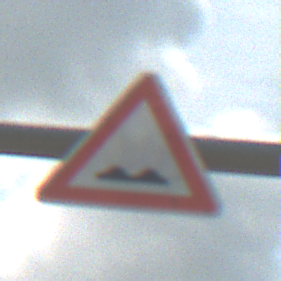
Verkehrszeichen: UnebeneFahrbahn
Umgebung: Outdoor, Suburban
Tageszeit: Midday
Wetter: PartlyCloudy
Licht: Natural
Jahreszeit: Summer
Kontrast: HighContrast